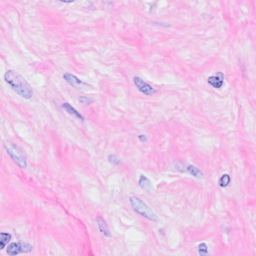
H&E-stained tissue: Breast